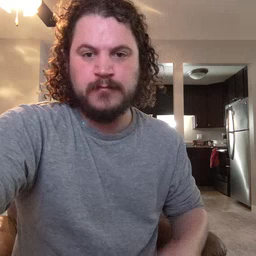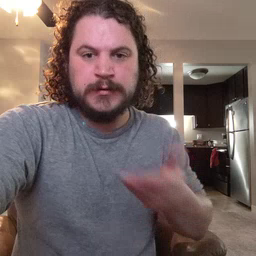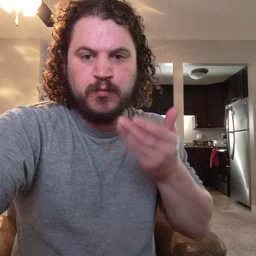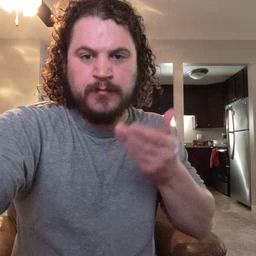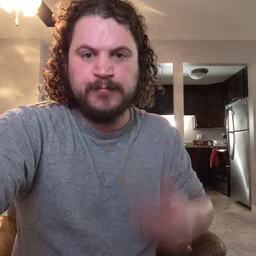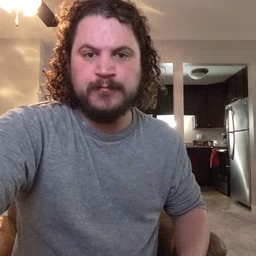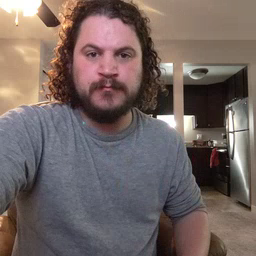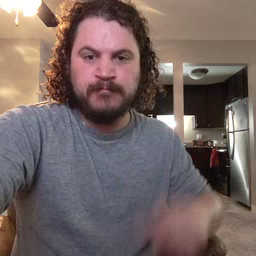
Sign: cereal